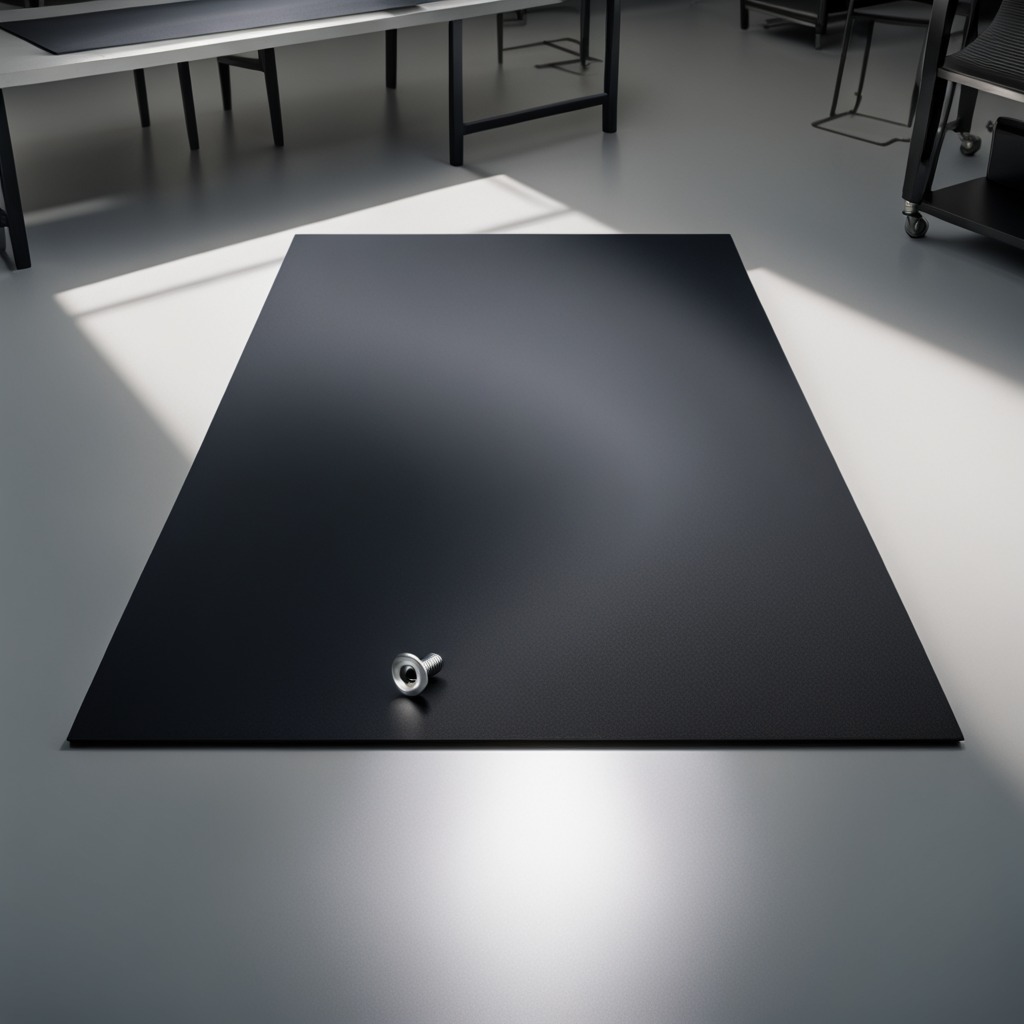
A metal screw lying on the clean granite tabletop covered with a black rubber mat inside a workshop under bright overhead lighting crisp shadows high clarity worn but beneath the mat